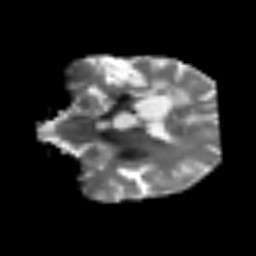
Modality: T2w
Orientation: coronal
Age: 59
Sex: male
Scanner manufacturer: siemens
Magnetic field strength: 3 T
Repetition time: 3.2 s
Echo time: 0.081 s